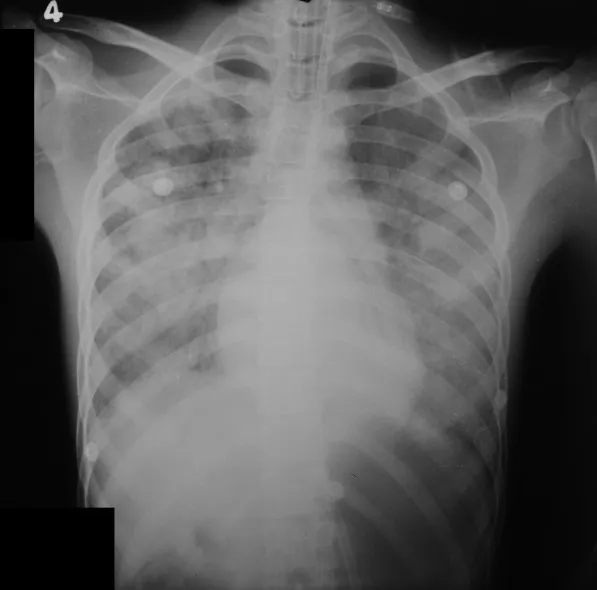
Chest x ray of the patient demonstrating diffuse pulmonary hemorrhages.
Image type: radiology (x_ray)